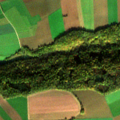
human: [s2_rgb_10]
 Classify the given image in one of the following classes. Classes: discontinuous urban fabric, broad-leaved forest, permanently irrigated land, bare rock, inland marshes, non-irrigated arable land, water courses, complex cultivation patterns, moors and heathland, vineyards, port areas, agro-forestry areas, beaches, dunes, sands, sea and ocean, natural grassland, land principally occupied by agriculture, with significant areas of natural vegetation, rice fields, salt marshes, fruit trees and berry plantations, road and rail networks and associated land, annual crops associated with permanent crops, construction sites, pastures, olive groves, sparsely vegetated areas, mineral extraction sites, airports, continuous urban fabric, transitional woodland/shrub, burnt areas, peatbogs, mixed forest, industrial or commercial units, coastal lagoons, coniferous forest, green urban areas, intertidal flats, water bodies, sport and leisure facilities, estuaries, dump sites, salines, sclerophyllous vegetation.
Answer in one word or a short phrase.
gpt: non-irrigated arable land, pastures, broad-leaved forest